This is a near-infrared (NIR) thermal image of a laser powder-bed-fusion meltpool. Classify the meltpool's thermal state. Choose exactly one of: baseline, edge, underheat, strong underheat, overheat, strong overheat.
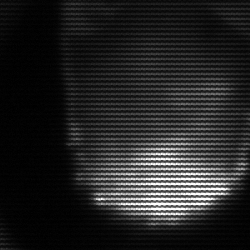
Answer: edge